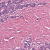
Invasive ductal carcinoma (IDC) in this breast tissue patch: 1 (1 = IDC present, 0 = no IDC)